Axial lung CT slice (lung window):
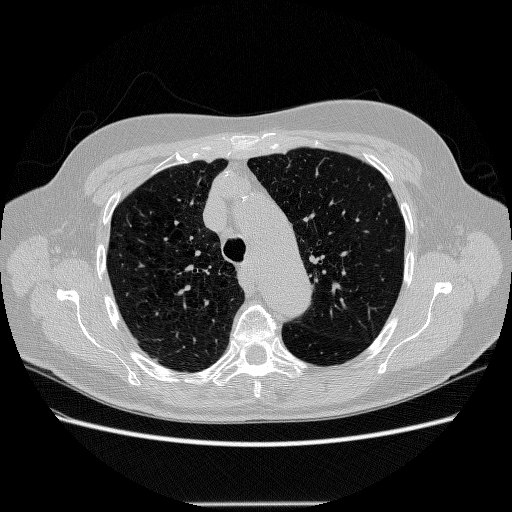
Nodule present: no